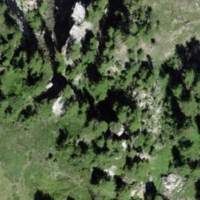
EUNIS habitat code: 43
Species observed at this site:
Larix decidua
Picea abies